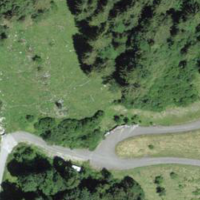
EUNIS habitat code: 24
Species observed at this site:
Araschnia levana
Euthystira brachyptera